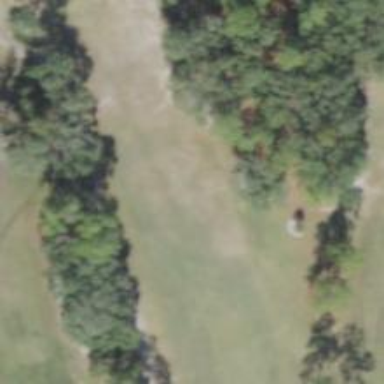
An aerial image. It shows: Golf hole.